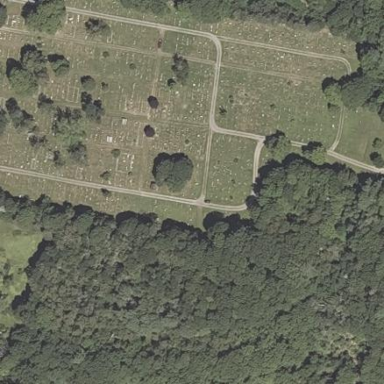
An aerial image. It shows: Graveyard used as cemetery.